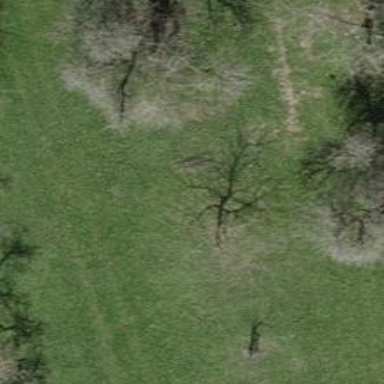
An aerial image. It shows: Beautiful tree in nature.